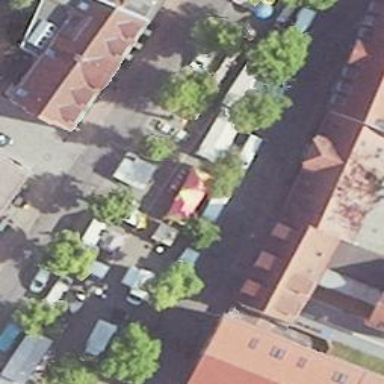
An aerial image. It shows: Marketplace.